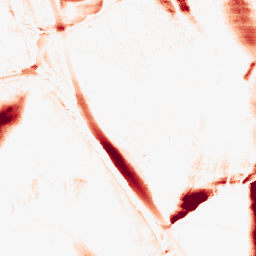
Category: morphological
Decomposition family: morphological_ellipse
Decomposition parameters: operation: opening
width: 10
height: 50
Upsampling method: regularized
Upsampling parameters: scale: 4
lambda_reg: 0.01
Upsampling scale: 4